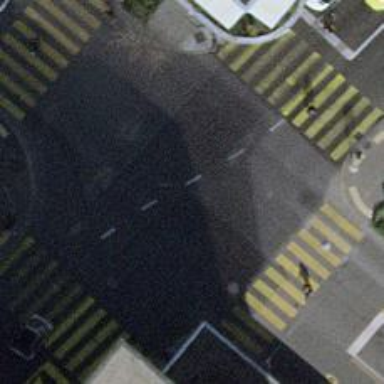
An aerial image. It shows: Road with traffic signals and bus trap.